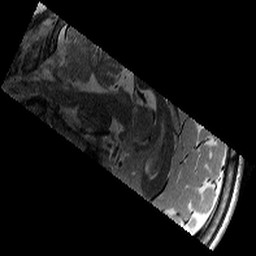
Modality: T2w
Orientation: sagittal
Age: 11
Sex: male
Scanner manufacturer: siemens
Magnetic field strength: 3 T
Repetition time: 9.23 s
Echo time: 0.067 s